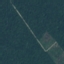
Land use / land cover: Forest